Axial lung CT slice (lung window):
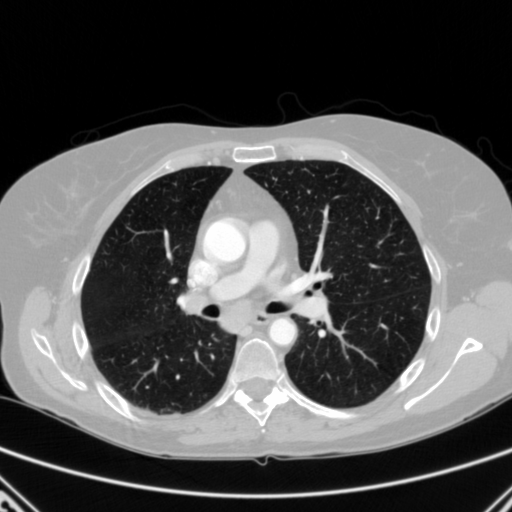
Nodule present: no